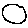
Label: circle